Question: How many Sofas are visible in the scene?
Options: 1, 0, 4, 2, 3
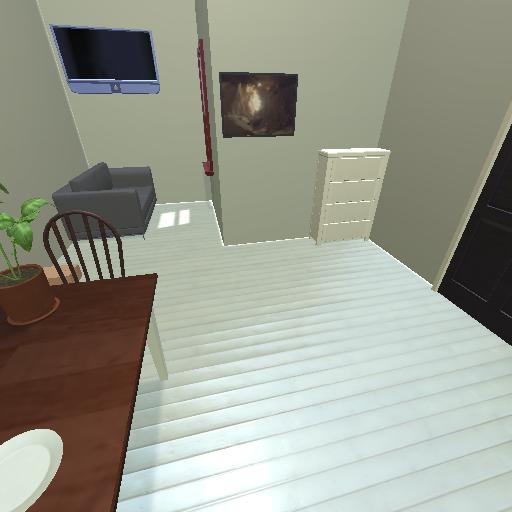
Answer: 1